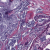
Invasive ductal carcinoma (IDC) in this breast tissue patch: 1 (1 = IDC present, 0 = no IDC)